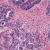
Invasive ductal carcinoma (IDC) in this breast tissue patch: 0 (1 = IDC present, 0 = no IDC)